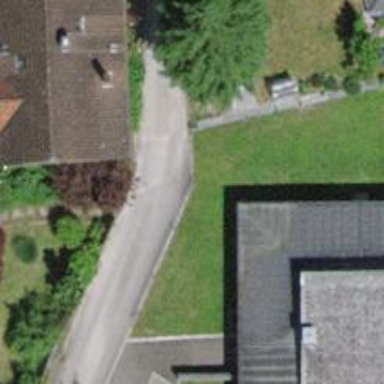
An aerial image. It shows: Paved residential road.